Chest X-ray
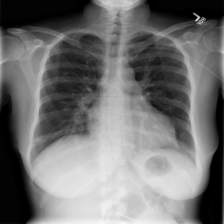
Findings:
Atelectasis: negative
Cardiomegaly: positive
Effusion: positive
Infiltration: positive
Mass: negative
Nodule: positive
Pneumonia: negative
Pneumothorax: negative
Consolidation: negative
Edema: negative
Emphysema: negative
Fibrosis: negative
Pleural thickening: negative
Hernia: negative